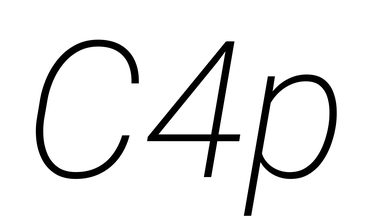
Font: Roboto-Italic_ExtraLight_Italic